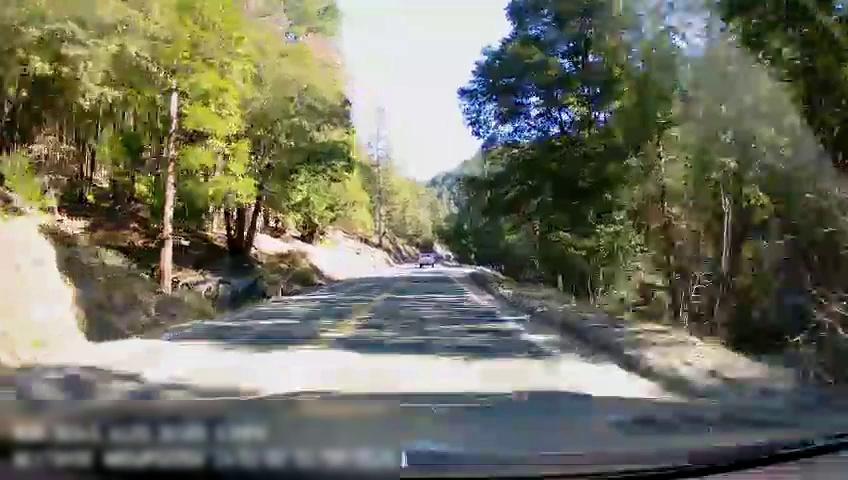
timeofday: Day
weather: Sunny
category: Drivable Space
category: Drivable Space
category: Vehicles | Truck
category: Lanes | Opposite Lane
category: Lanes | Current Lane
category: Lanes | Opposite Lane
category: Lanes | Current Lane